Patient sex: M
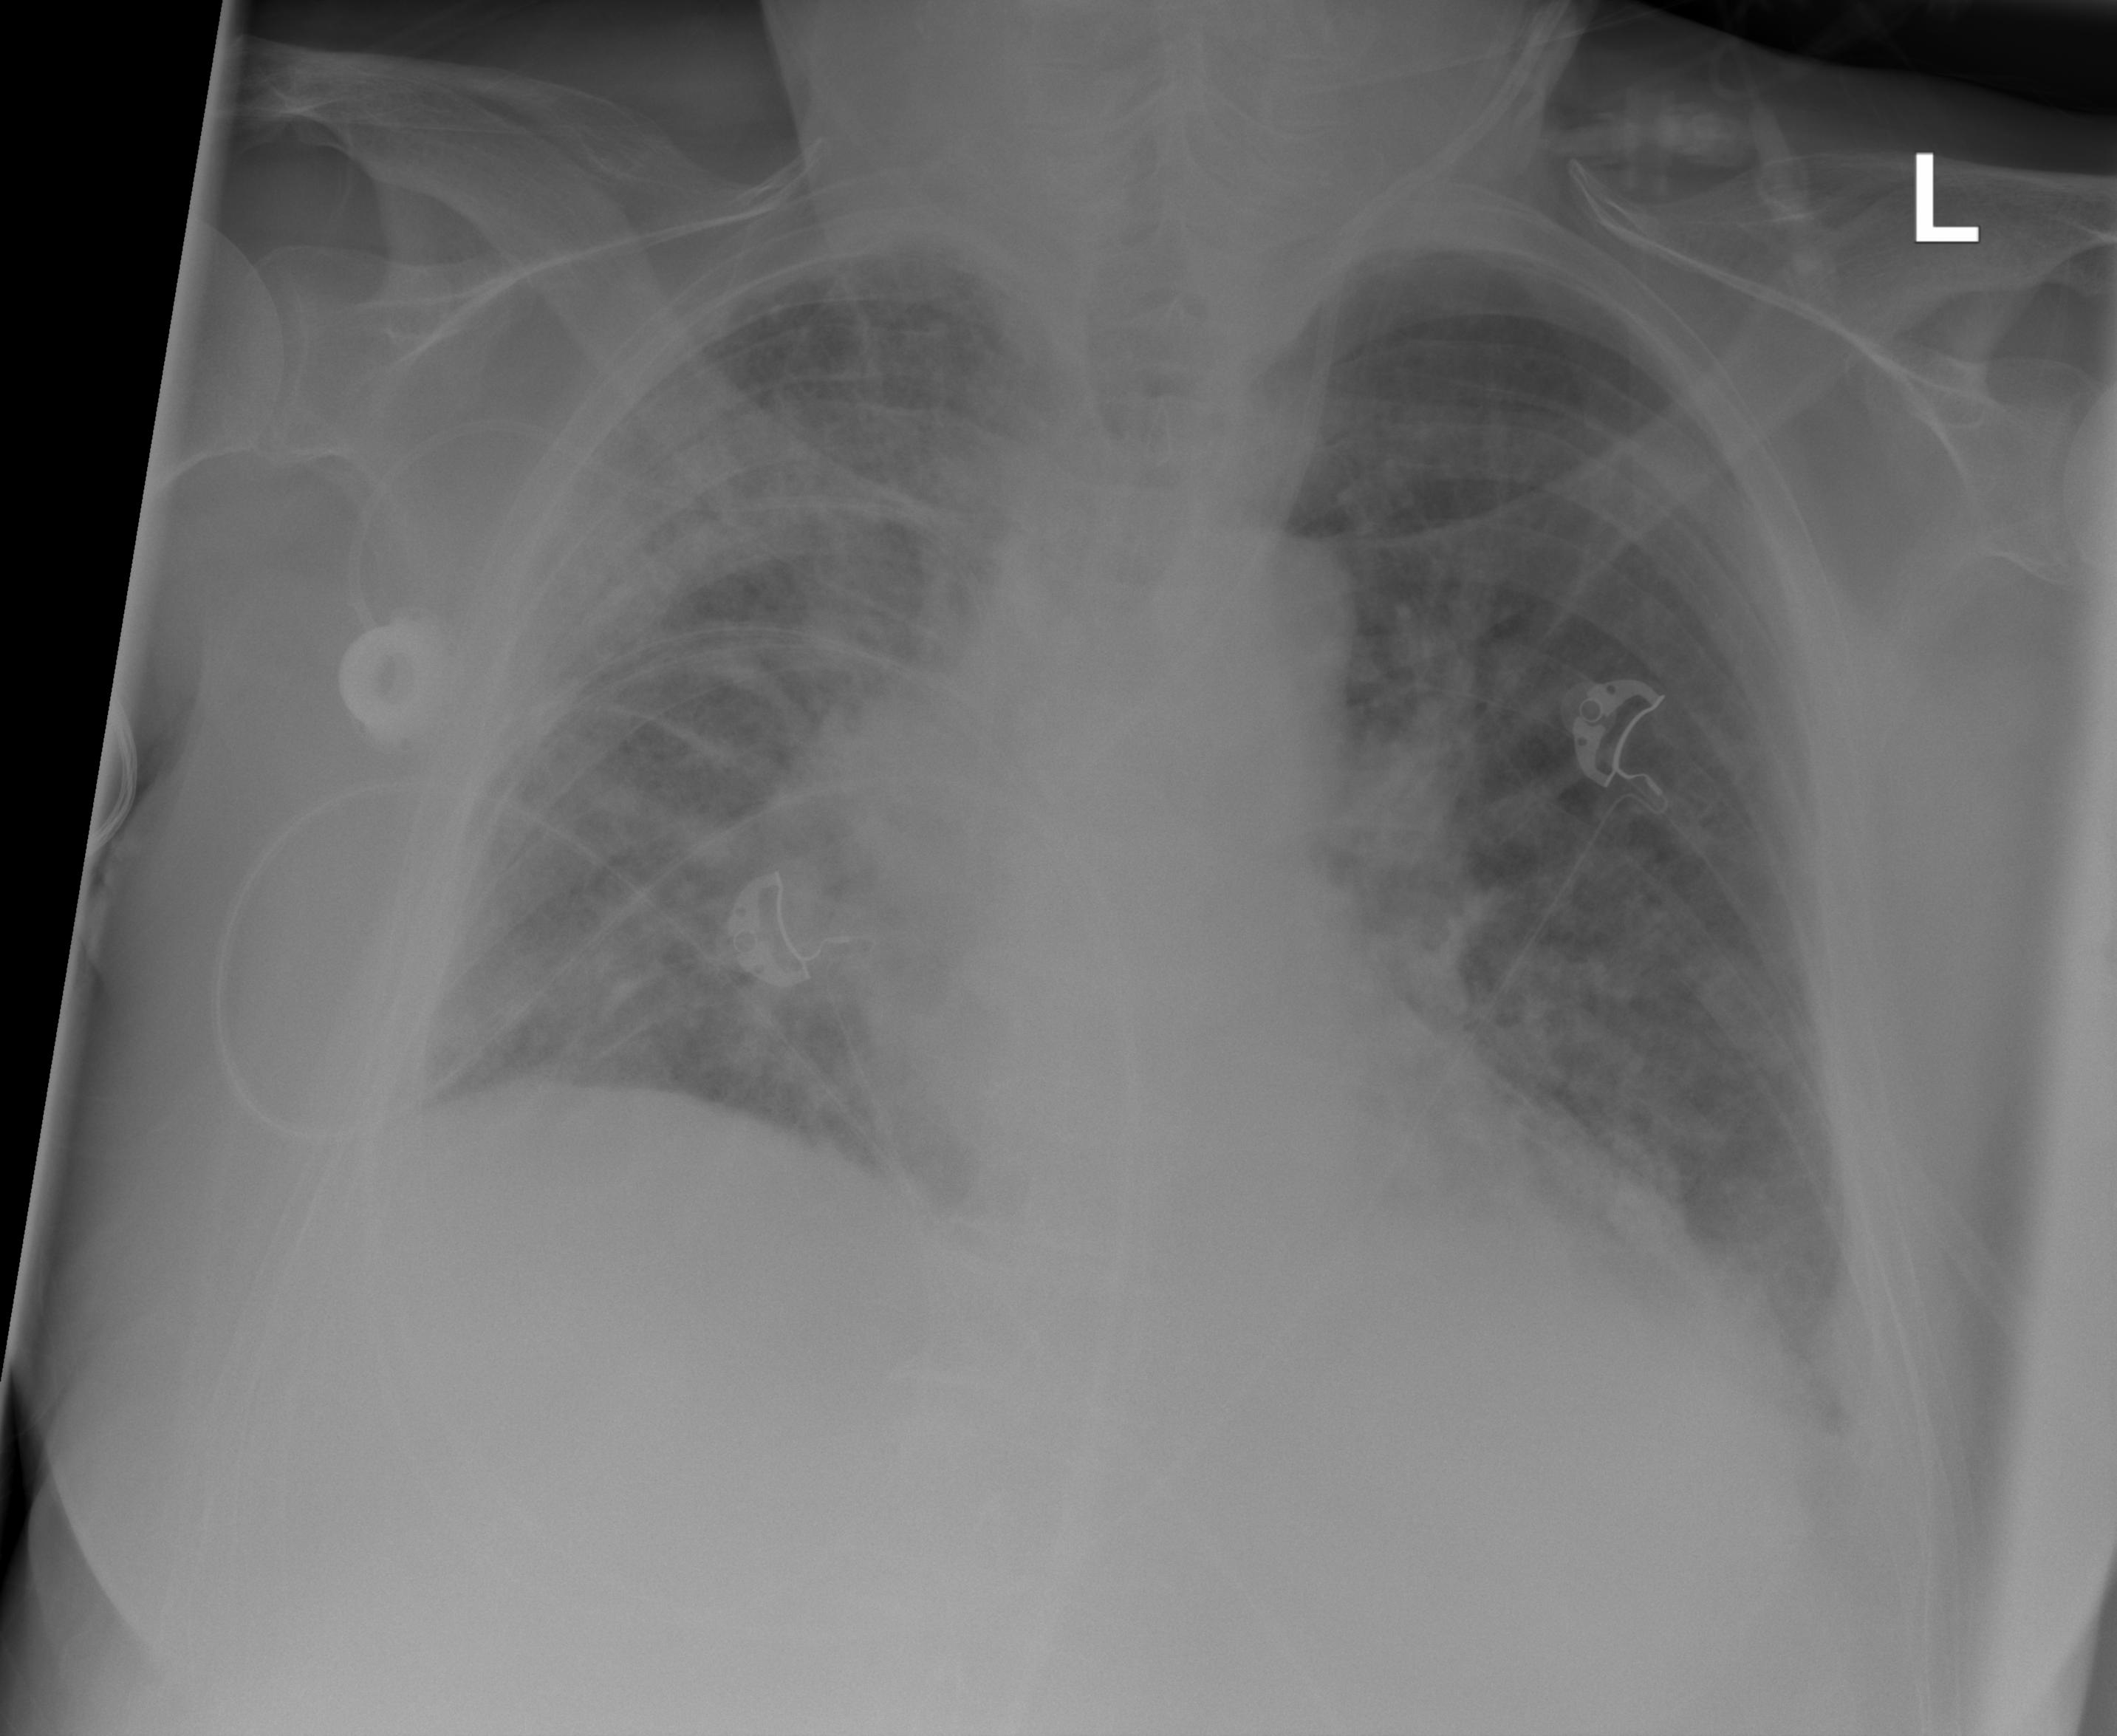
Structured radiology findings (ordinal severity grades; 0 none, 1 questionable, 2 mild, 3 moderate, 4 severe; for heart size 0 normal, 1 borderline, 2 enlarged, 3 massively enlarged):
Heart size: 0
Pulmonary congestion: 0
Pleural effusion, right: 0
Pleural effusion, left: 0
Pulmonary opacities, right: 3
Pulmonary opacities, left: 2
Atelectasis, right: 0
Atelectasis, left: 0